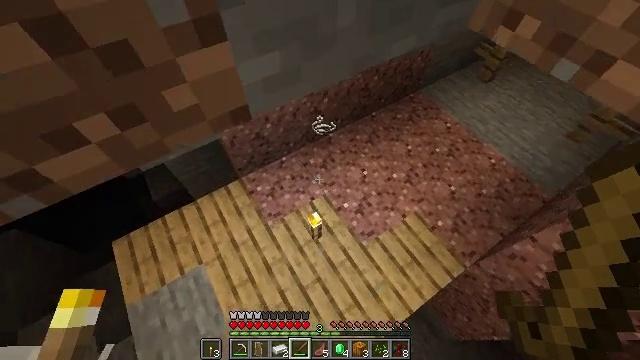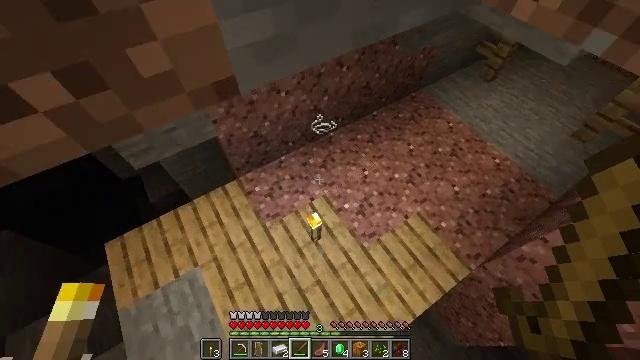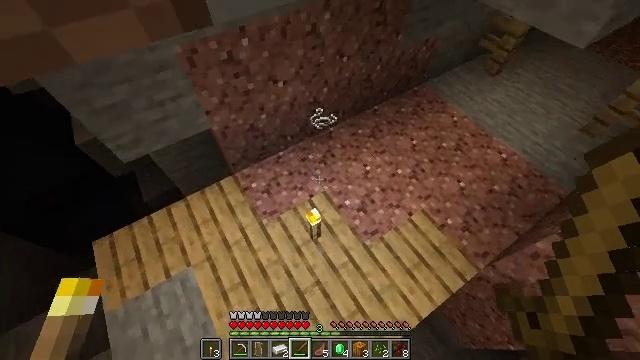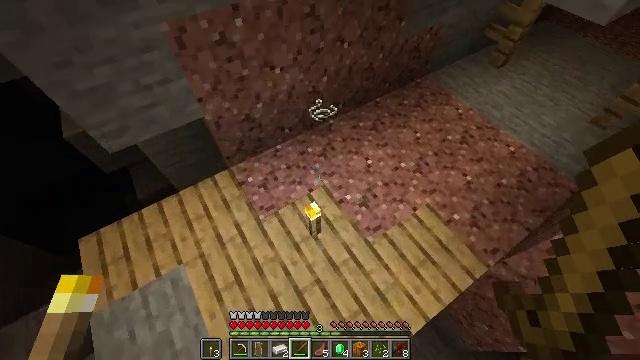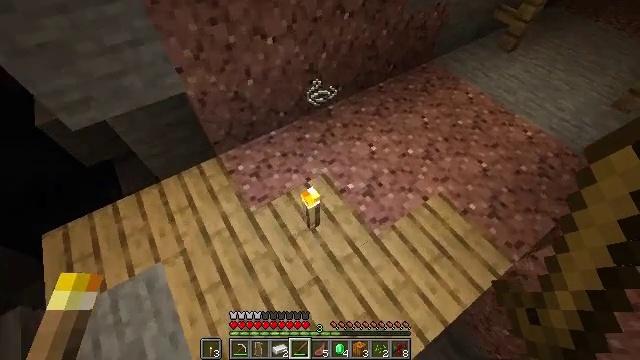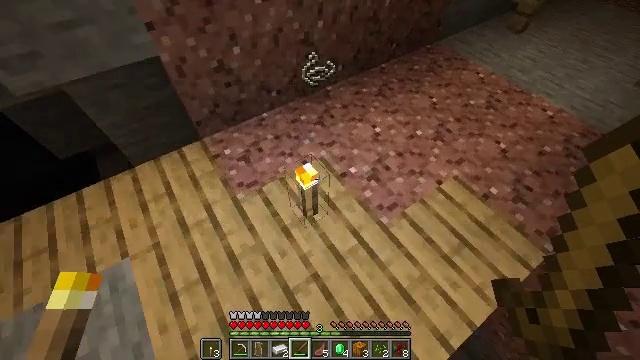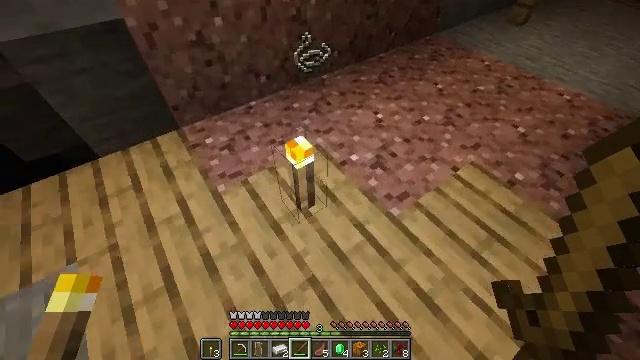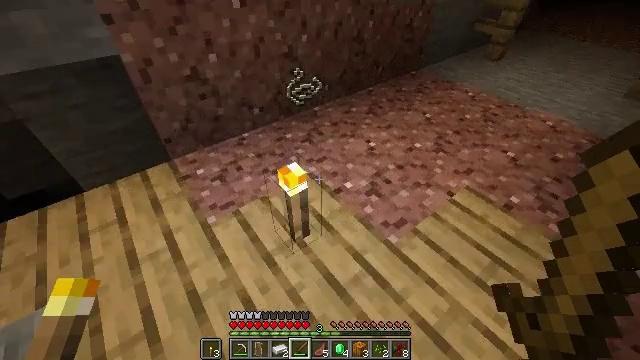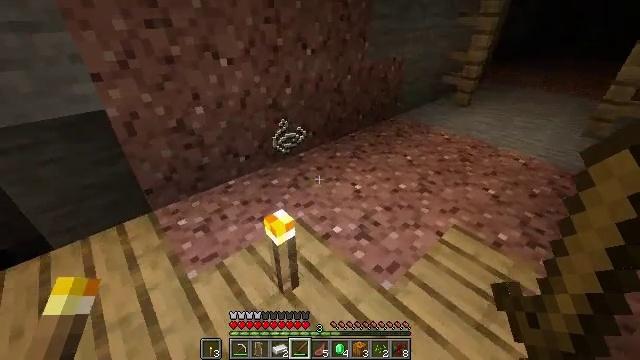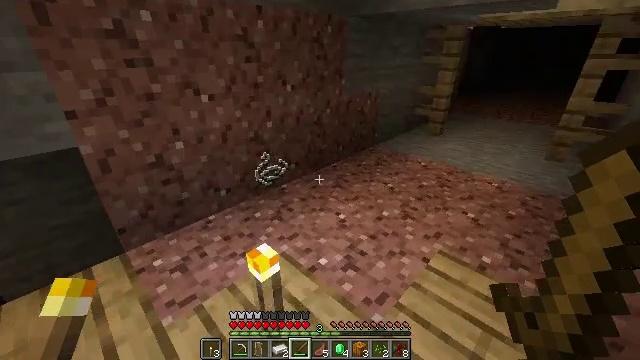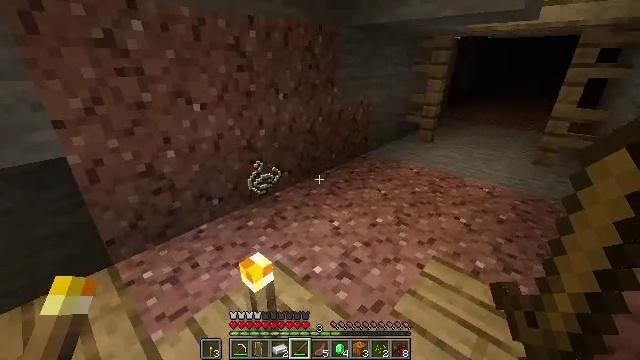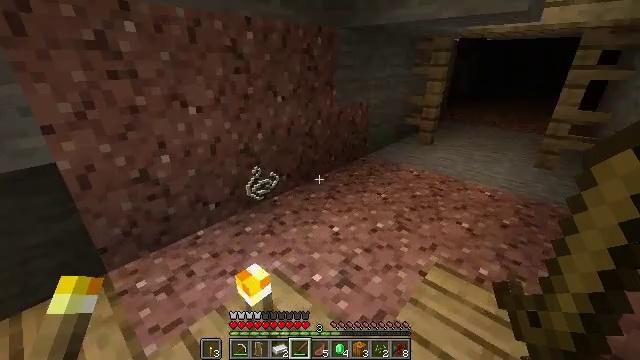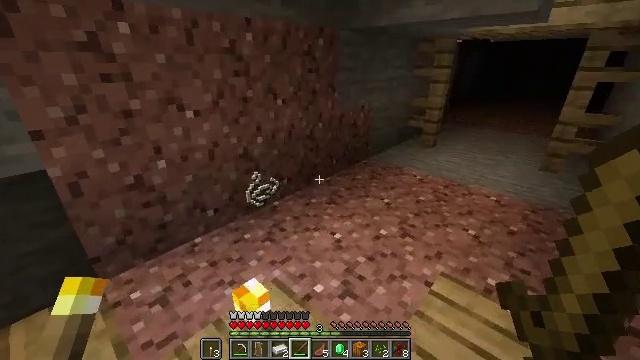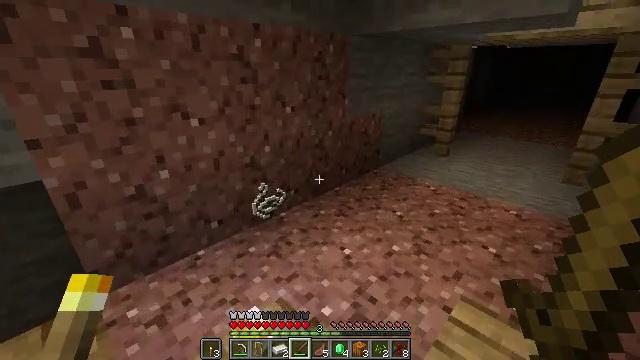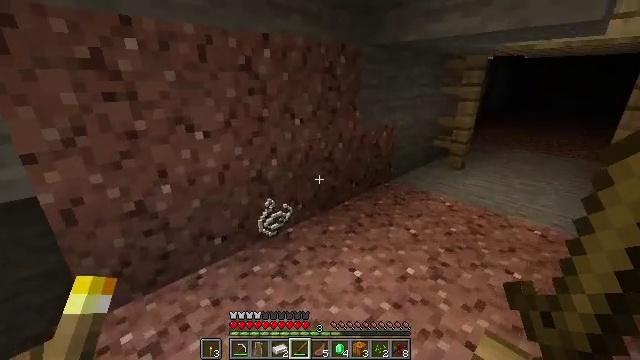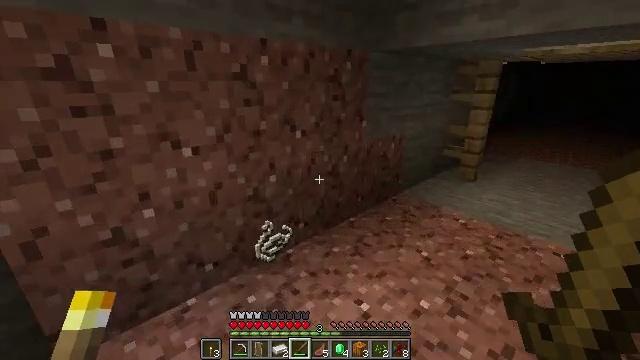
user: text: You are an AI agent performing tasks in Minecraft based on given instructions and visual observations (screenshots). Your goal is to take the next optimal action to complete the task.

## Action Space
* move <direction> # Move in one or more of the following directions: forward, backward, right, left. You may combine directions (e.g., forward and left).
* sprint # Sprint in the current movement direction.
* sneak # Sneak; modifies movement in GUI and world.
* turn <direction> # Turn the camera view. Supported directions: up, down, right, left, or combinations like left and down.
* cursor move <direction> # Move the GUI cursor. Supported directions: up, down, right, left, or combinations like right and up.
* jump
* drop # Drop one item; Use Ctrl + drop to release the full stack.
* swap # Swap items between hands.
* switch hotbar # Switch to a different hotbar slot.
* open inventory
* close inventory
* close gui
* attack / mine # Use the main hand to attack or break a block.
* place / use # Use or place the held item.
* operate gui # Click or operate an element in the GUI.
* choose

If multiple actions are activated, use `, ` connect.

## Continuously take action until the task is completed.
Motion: motion action
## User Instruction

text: Collect cobweb using shears for string.
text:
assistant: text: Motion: no_op
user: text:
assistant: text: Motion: no_op
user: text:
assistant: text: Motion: no_op
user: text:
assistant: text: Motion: turn up
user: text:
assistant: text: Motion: turn up
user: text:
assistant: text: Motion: turn right and up
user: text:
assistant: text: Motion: turn right and up
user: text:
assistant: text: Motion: turn right and up
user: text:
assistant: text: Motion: turn right and up
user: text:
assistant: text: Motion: turn right and up
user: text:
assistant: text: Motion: move forward
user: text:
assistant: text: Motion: move forward
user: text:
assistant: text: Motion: move forward, turn left and up
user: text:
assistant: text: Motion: move forward, turn left and up
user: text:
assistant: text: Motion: move forward, turn up
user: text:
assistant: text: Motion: move forward
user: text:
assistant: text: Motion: turn left
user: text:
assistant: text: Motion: turn left
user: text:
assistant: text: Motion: turn left
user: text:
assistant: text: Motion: turn left
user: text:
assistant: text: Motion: turn left
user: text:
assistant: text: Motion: turn left and down
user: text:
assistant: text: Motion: turn left and down
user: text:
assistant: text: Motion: turn left
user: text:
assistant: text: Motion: no_op
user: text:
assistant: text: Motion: no_op
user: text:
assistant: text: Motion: no_op
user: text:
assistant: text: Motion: no_op
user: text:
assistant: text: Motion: no_op
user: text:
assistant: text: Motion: no_op